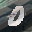
Label: 0